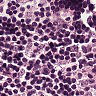
Metastatic tissue present: no